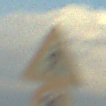
Verkehrszeichen: FussgaengerRechts
Zusatzzeichen unten: Geschwindigkeit90
Umgebung: Outdoor, Nature
Tageszeit: SunriseSunset
Wetter: PartlyCloudy
Licht: Natural
Jahreszeit: NotSpecified
Kontrast: MediumContrast